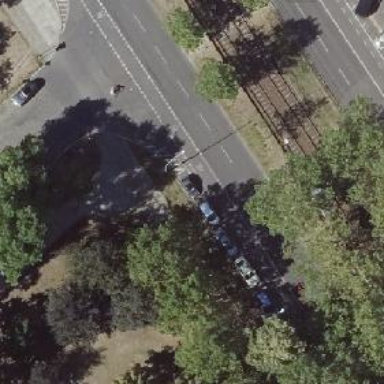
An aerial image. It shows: Primary highway with dual carriageway and asphalt surface. There is lane for parking on the right side.